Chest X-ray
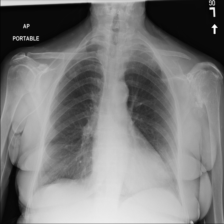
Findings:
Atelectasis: negative
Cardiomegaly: negative
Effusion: negative
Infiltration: negative
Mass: negative
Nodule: negative
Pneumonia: negative
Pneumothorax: negative
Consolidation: negative
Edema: negative
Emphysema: negative
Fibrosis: negative
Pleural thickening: positive
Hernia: negative